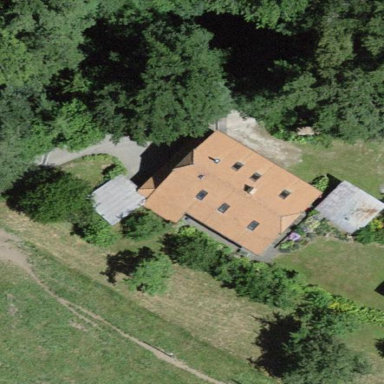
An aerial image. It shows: Farm building.